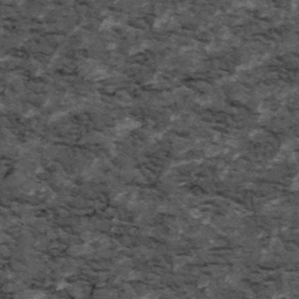
Label: frost